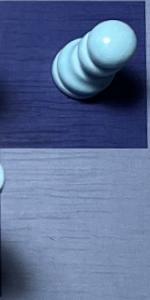
Label: Empty